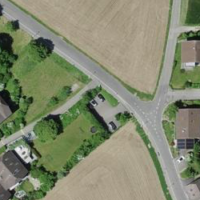
EUNIS habitat code: 55
Species observed at this site:
Medicago sativa